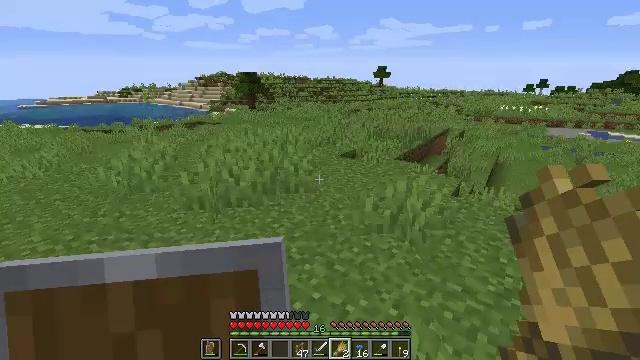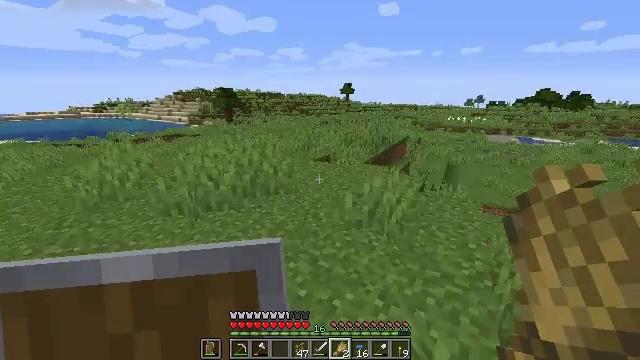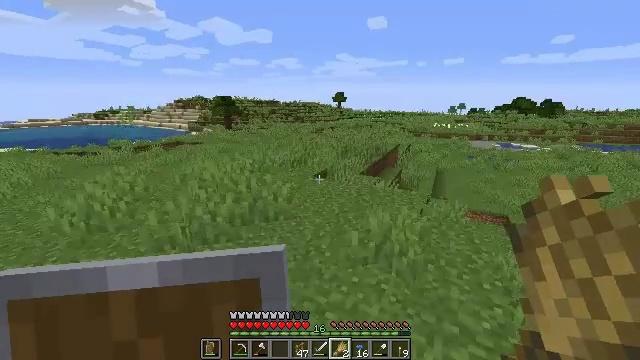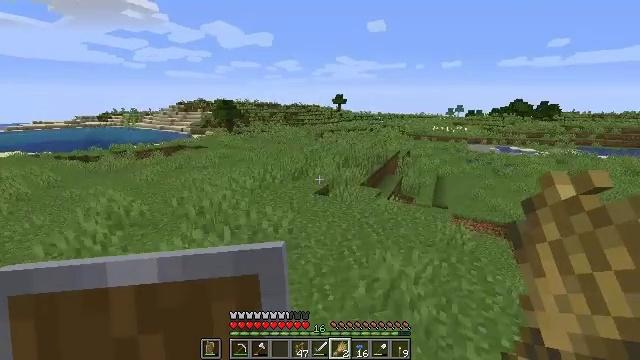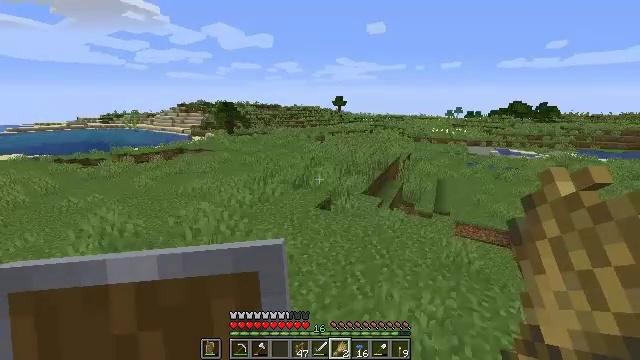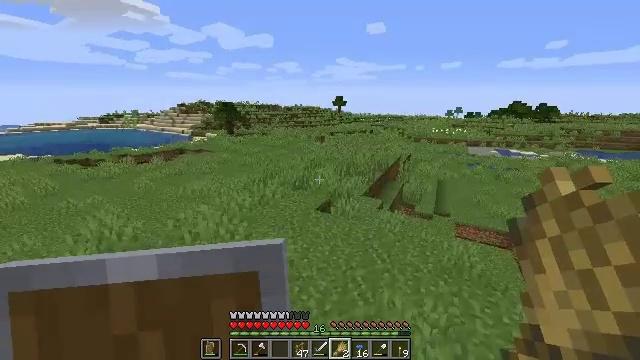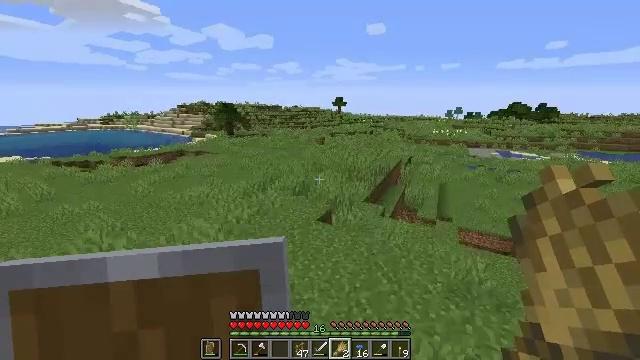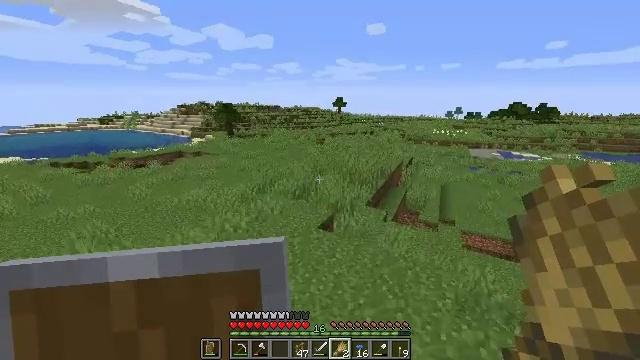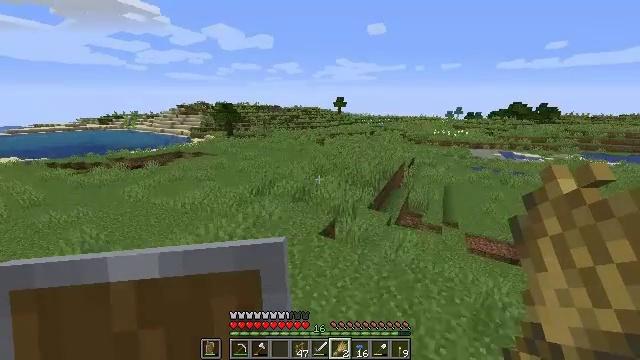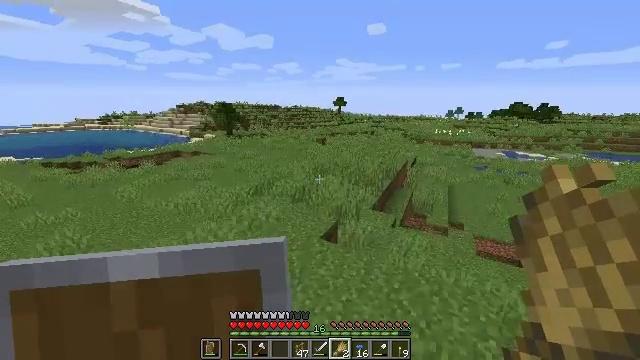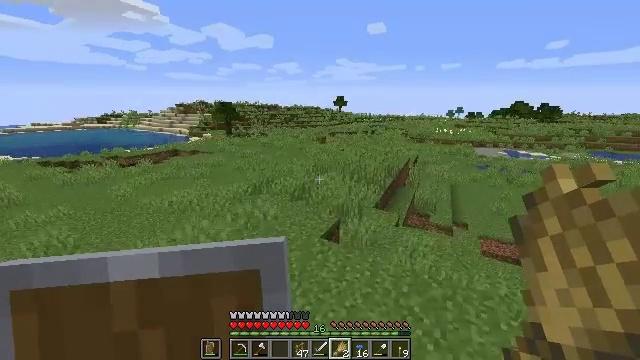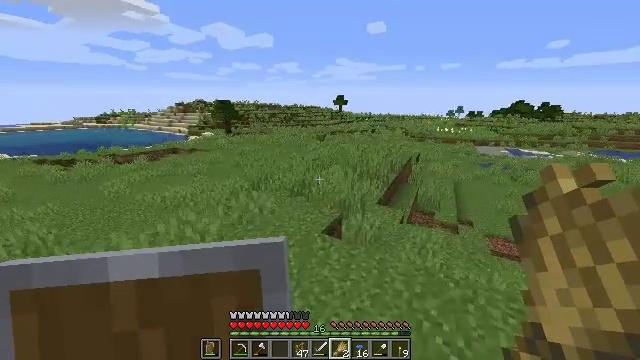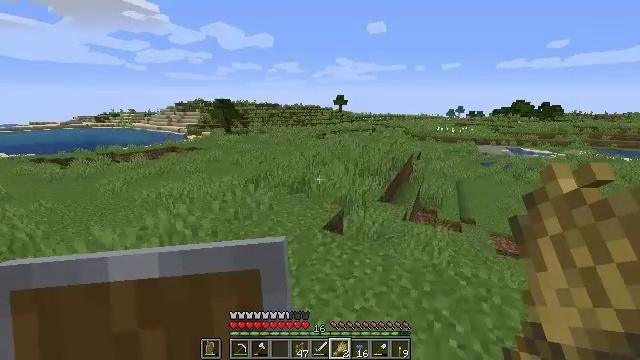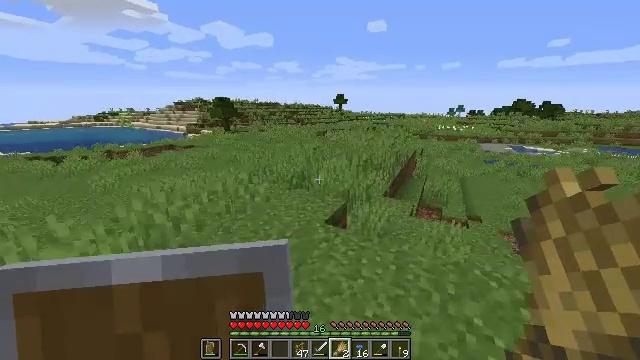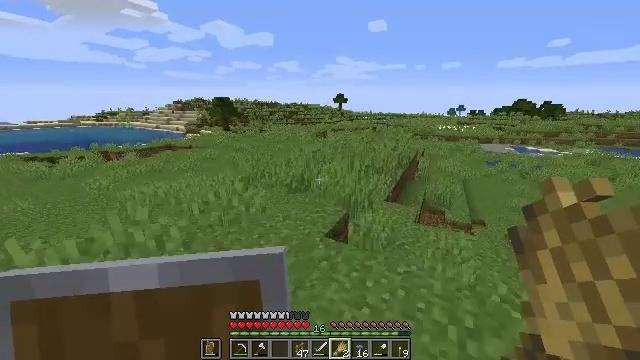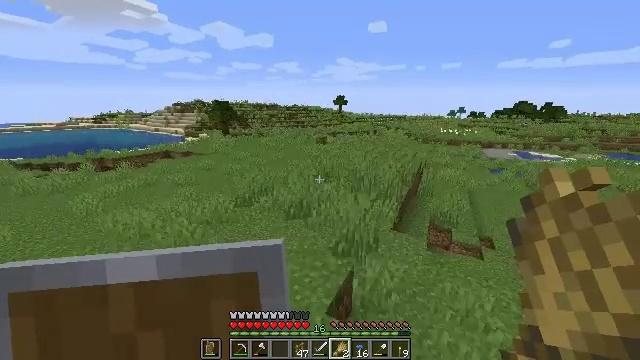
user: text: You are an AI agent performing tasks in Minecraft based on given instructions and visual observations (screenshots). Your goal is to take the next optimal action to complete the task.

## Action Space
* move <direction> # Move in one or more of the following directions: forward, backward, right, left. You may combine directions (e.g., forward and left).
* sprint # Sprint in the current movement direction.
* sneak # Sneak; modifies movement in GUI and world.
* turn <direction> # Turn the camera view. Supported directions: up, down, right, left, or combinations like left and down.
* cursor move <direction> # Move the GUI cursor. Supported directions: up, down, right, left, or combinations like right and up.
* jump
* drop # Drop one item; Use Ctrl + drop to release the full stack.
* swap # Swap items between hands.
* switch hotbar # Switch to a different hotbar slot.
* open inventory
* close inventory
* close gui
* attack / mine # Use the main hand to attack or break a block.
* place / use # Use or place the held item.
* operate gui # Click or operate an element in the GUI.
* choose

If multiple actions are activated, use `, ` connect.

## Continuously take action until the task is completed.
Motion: motion action
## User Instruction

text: Craft the iron hoe on the crafting table.
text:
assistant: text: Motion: move forward, sprint, turn right and up
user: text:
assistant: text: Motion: move forward, turn right, jump
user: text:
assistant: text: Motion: move forward, jump
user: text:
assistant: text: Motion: move forward, jump
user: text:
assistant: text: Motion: move forward, jump
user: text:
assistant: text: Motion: move forward, jump
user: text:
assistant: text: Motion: move forward, jump
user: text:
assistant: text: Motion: move forward, jump
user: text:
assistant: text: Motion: move forward, jump
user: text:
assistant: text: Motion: move forward, jump
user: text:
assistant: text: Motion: move forward, jump
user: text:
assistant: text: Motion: move forward, jump
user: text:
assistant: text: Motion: move forward, jump
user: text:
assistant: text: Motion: move forward, jump
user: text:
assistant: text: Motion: move forward, jump
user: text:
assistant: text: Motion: move forward, jump
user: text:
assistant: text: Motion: move forward, jump
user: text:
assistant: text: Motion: move forward, jump
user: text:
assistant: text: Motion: move forward, jump
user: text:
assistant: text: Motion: move forward, jump
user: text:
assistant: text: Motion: move forward, jump
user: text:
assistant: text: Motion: move forward, jump
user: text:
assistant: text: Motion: move forward, turn right and down, jump
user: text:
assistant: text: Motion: move forward, turn right and down, jump
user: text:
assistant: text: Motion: move forward, turn right, jump
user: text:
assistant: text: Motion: move forward, jump
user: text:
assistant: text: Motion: move forward, jump
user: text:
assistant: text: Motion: move forward, jump
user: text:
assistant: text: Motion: move forward, jump
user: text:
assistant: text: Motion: move forward, jump